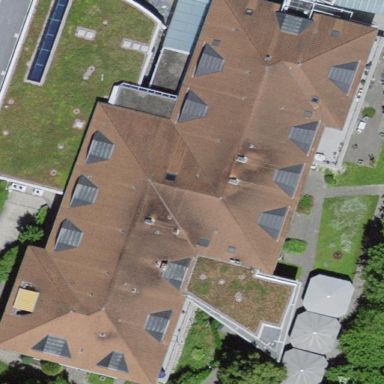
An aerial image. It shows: Building with tiled hipped roof.